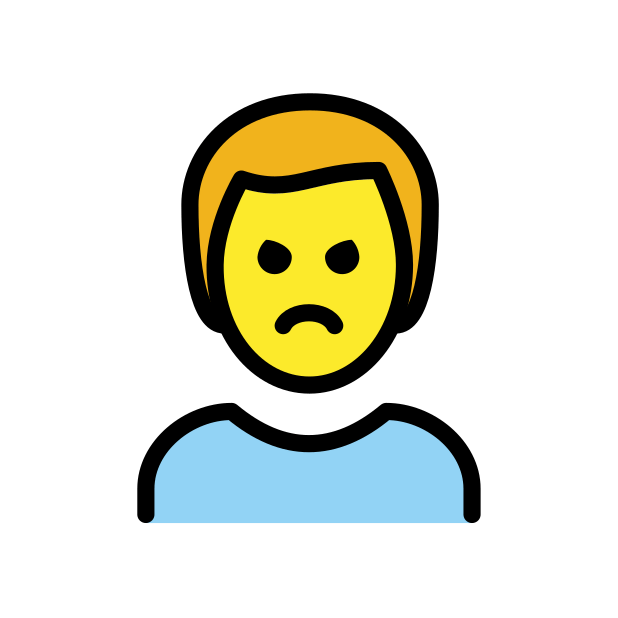
man pouting